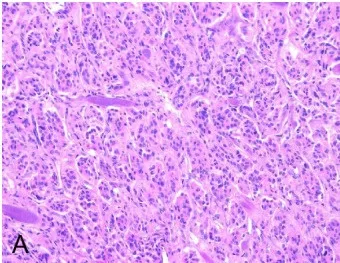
(A) Original magnificationx100, showed the characteristic Zellballen morphology, collagen fibers distributed between nests of tumor cells (H&E).
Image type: pathology (h&e)